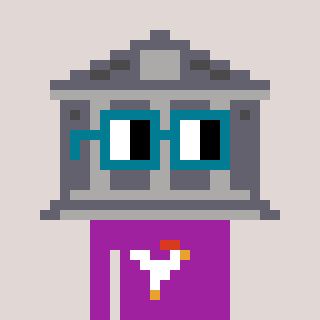
a pixel art character with square dark green glasses, a bank-shaped head and a magenta-colored body on a warm background